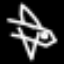
Label: airplane